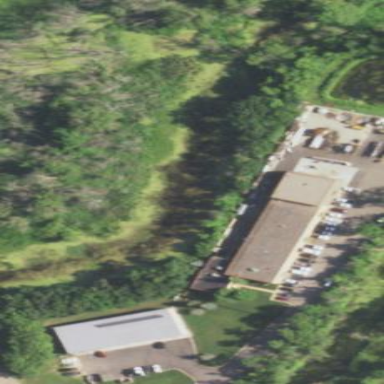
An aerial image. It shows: Commercial building.